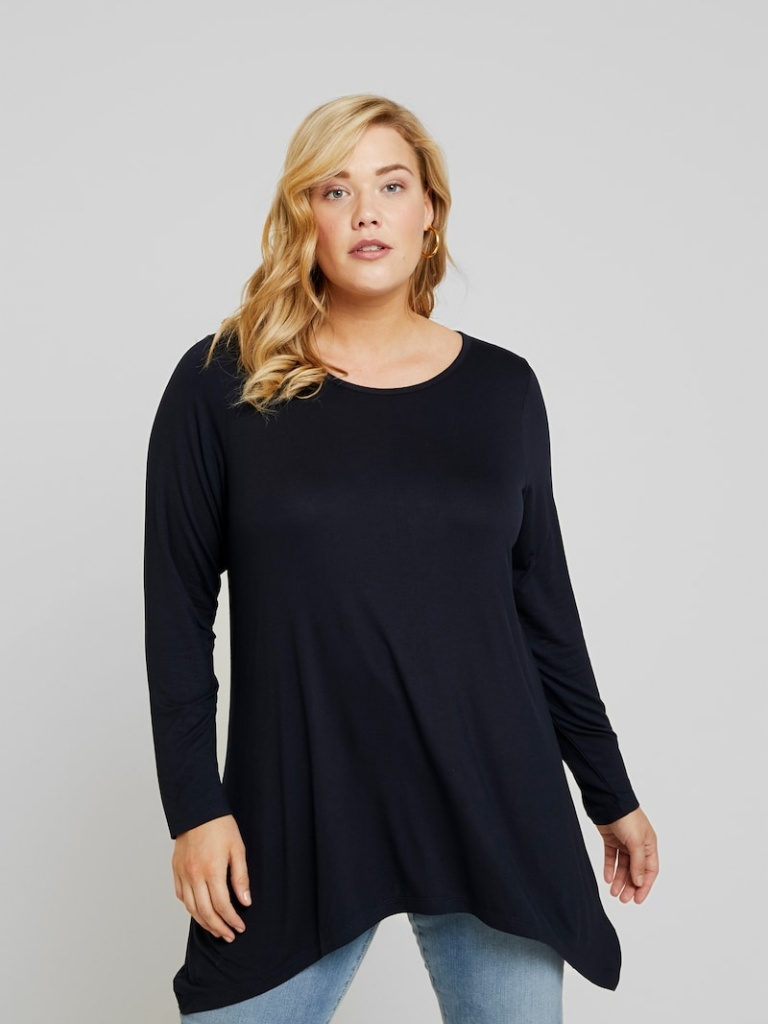
jersey relaxed a long-sleeved with the sleeves down tunic length Untucked crew tunic